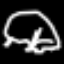
Label: frog